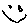
Label: smiley face